Interaction volume radius: 5 \u00c5
Interaction volume height: 15 \u00c5
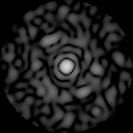
Disorder parameter: 0.8379